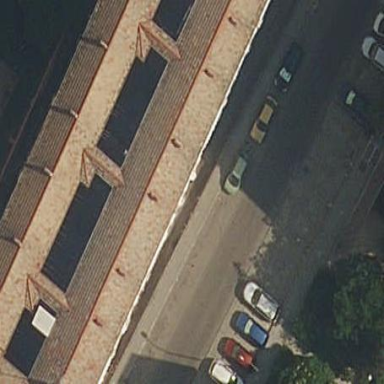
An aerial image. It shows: Street side parking area.